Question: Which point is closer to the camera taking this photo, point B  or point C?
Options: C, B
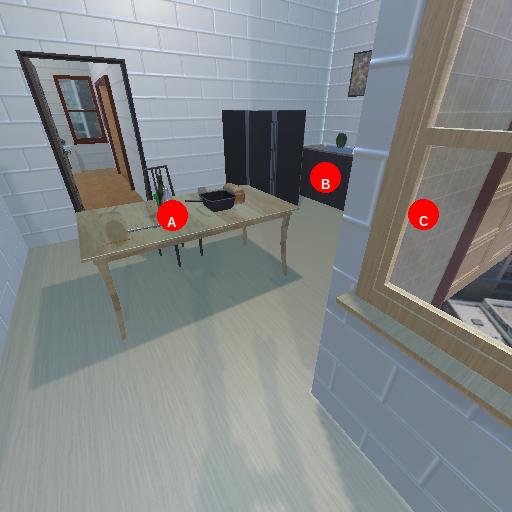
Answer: C